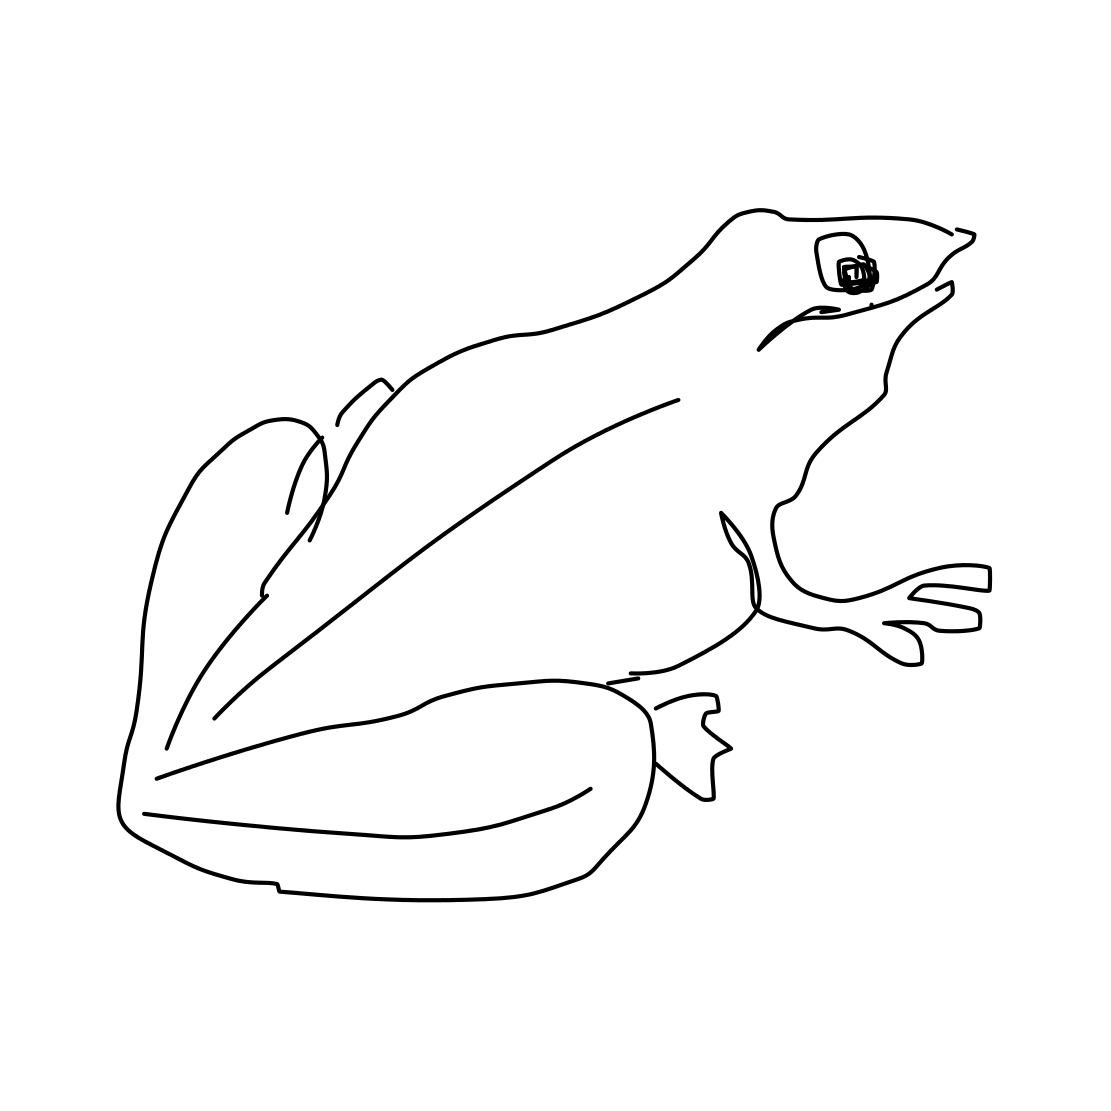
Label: frog